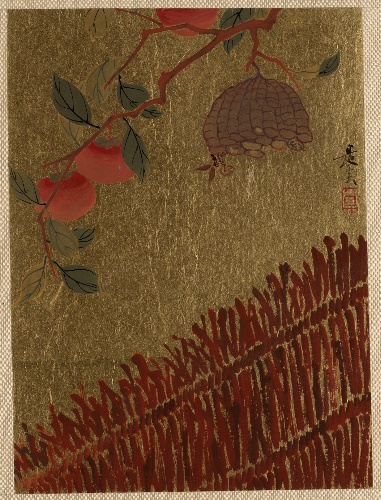
Artist: Shibata Zeshin
Artist bio: Japanese, 1807–1891
Object type: Album leaf
Classification: Paintings
Medium: Album leaf; lacquer on gold paper
Culture: Japan
Period: Edo period (1615–1868)
Dimensions: 4 3/4 x 3 1/2 in. (12.1 x 8.9 cm)
Department: Asian Art
Credit line: The Howard Mansfield Collection, Purchase, Rogers Fund, 1936
Accession year: 1936
Repository: Metropolitan Museum of Art, New York, NY
Tags: Fruit|Insects